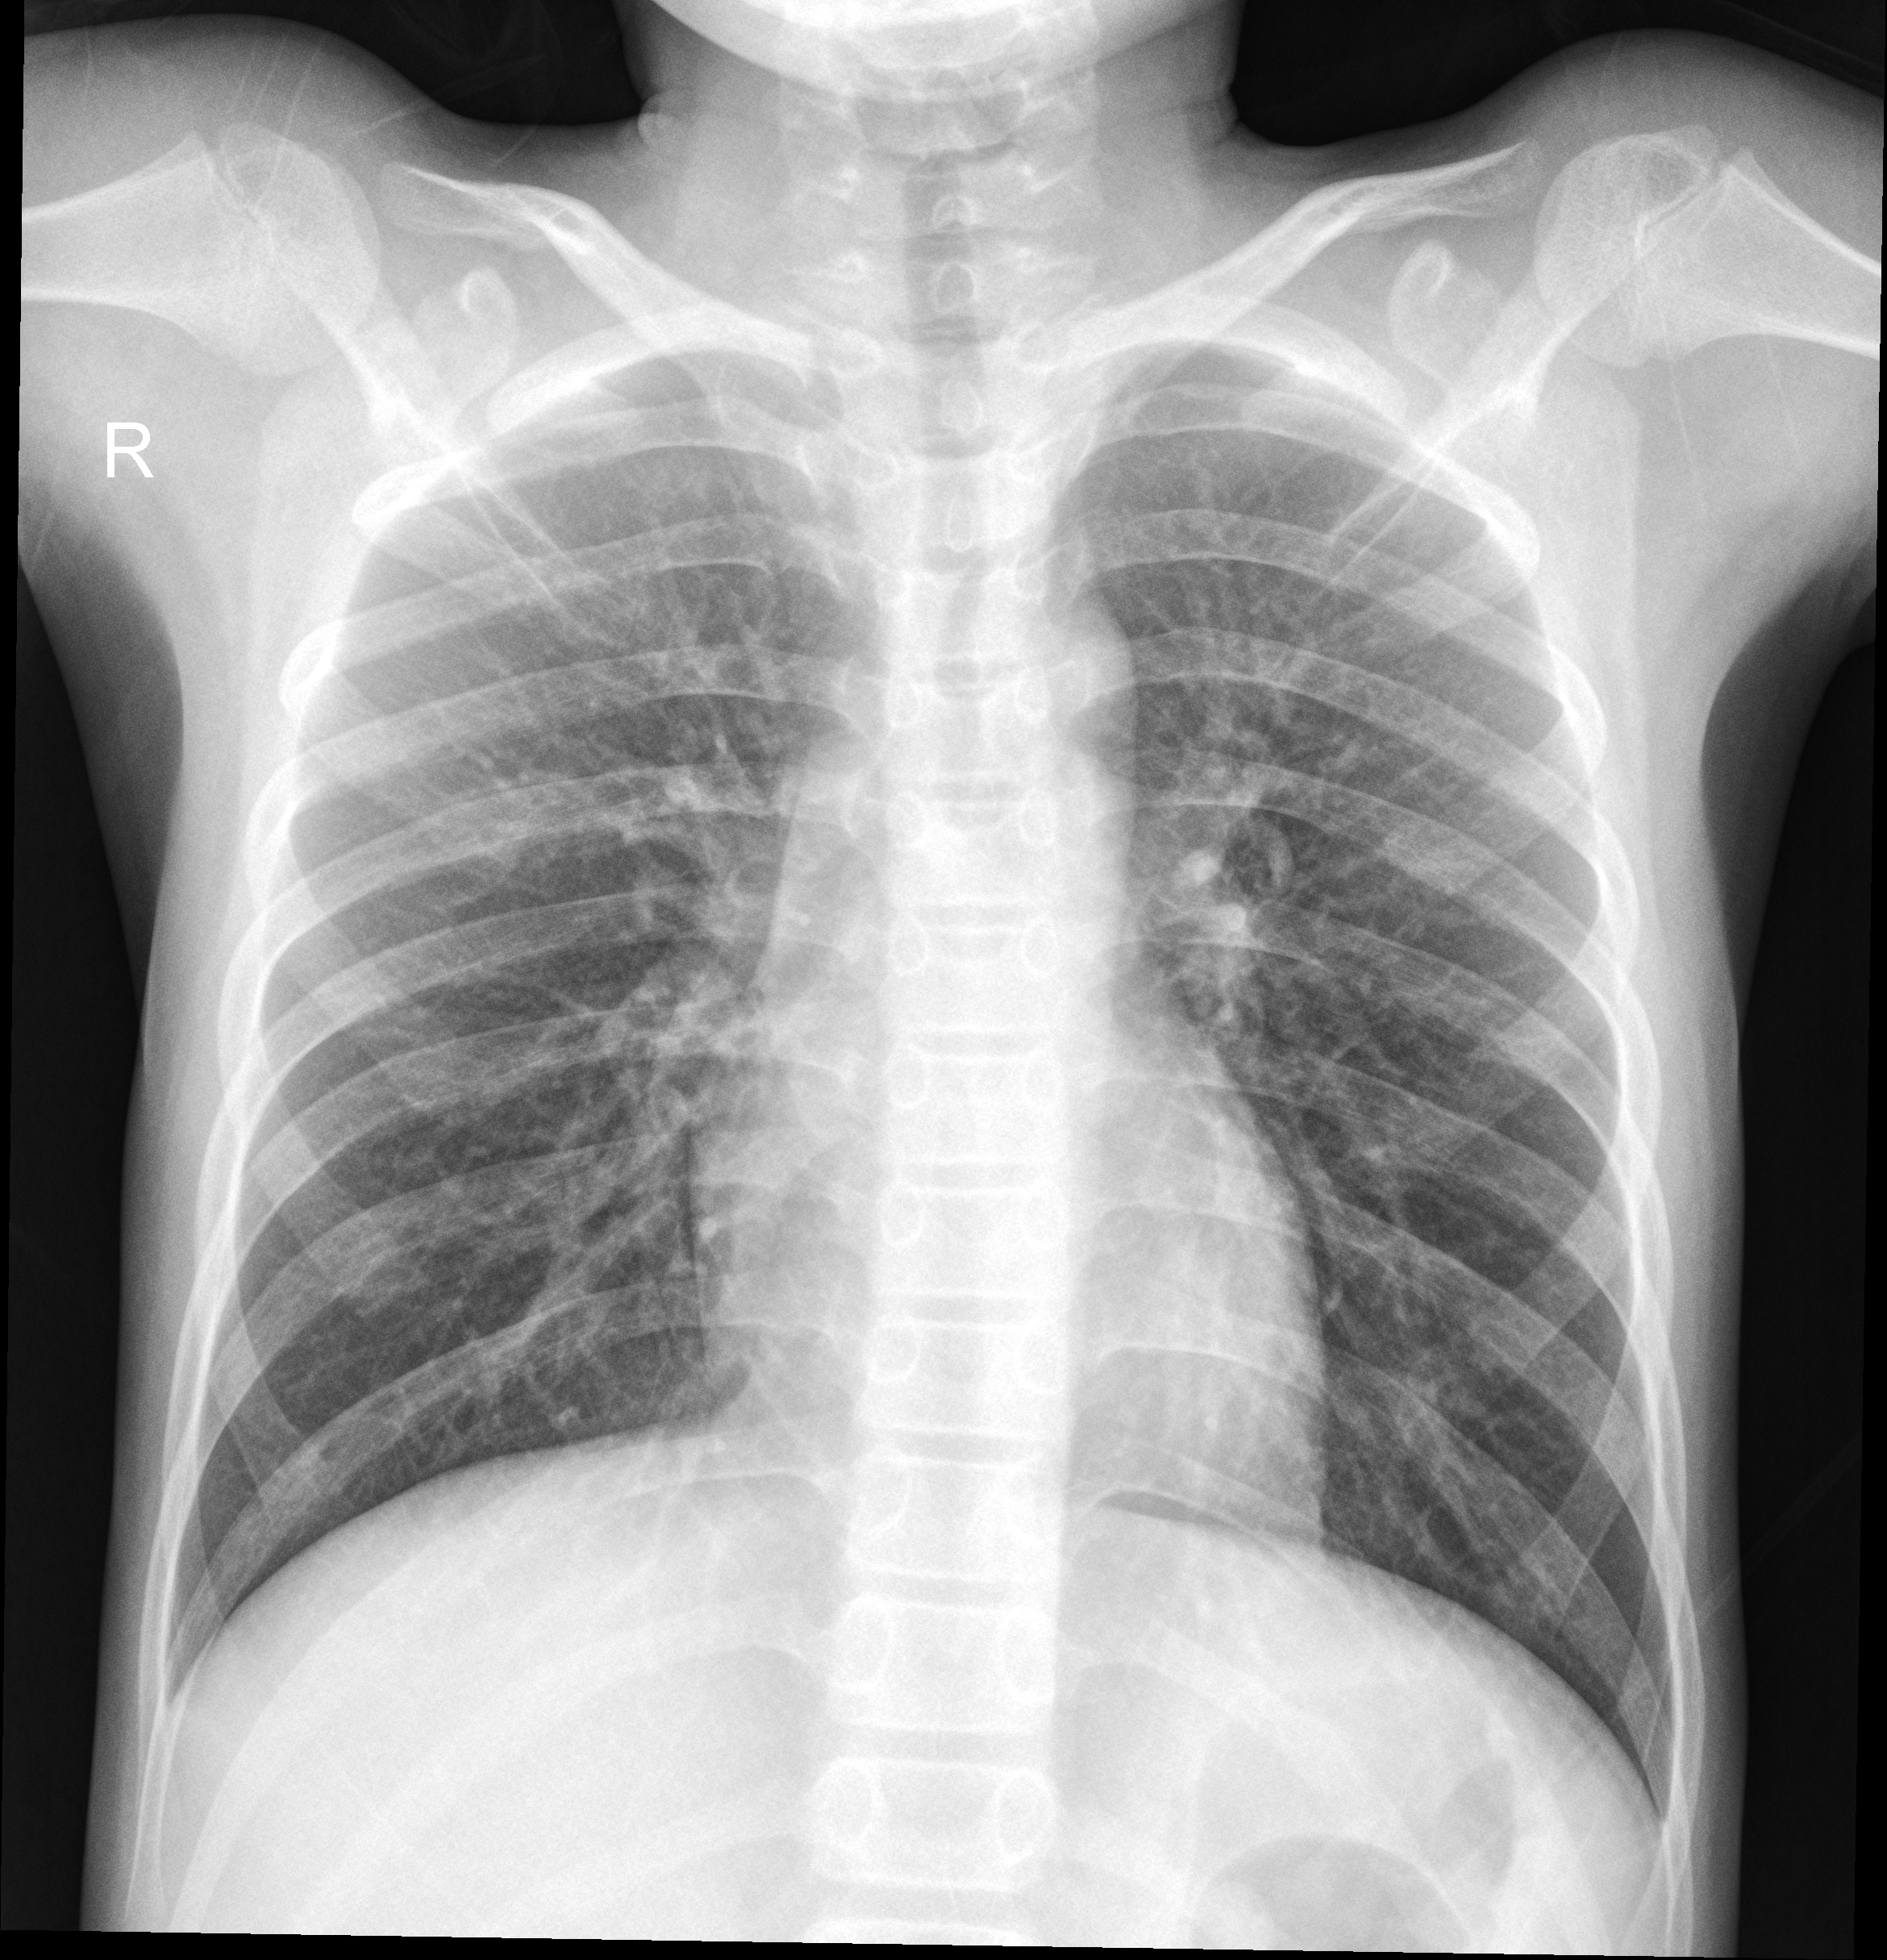
Diagnosis: NORMAL